Interaction volume radius: 5 \u00c5
Interaction volume height: 10 \u00c5
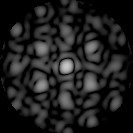
Disorder parameter: 0.4463